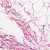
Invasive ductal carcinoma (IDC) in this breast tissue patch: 0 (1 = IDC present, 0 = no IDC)